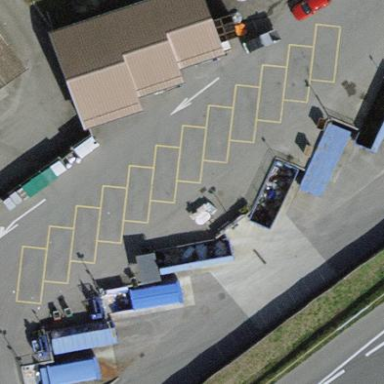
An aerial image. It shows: Recycling center.